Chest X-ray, AP view. Patient: 56 years old, sex M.
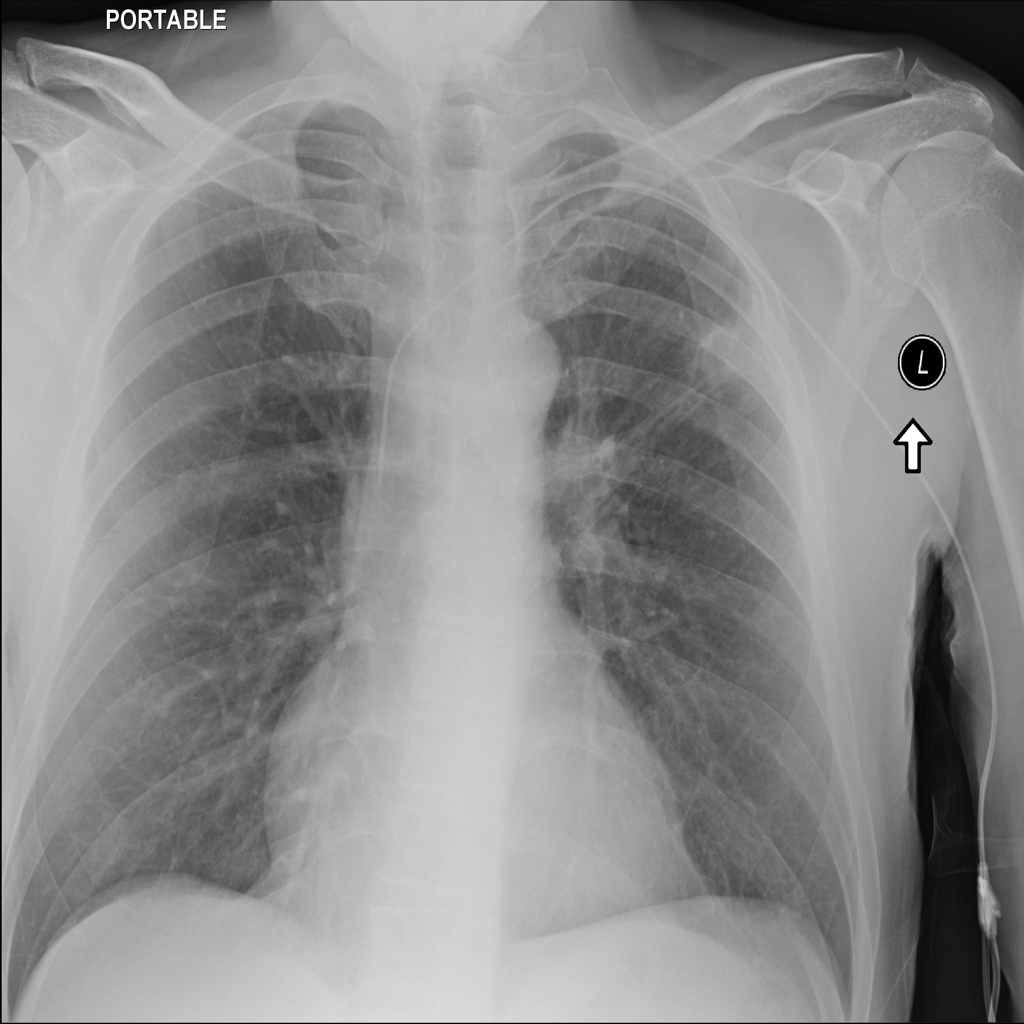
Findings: Mass